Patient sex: M
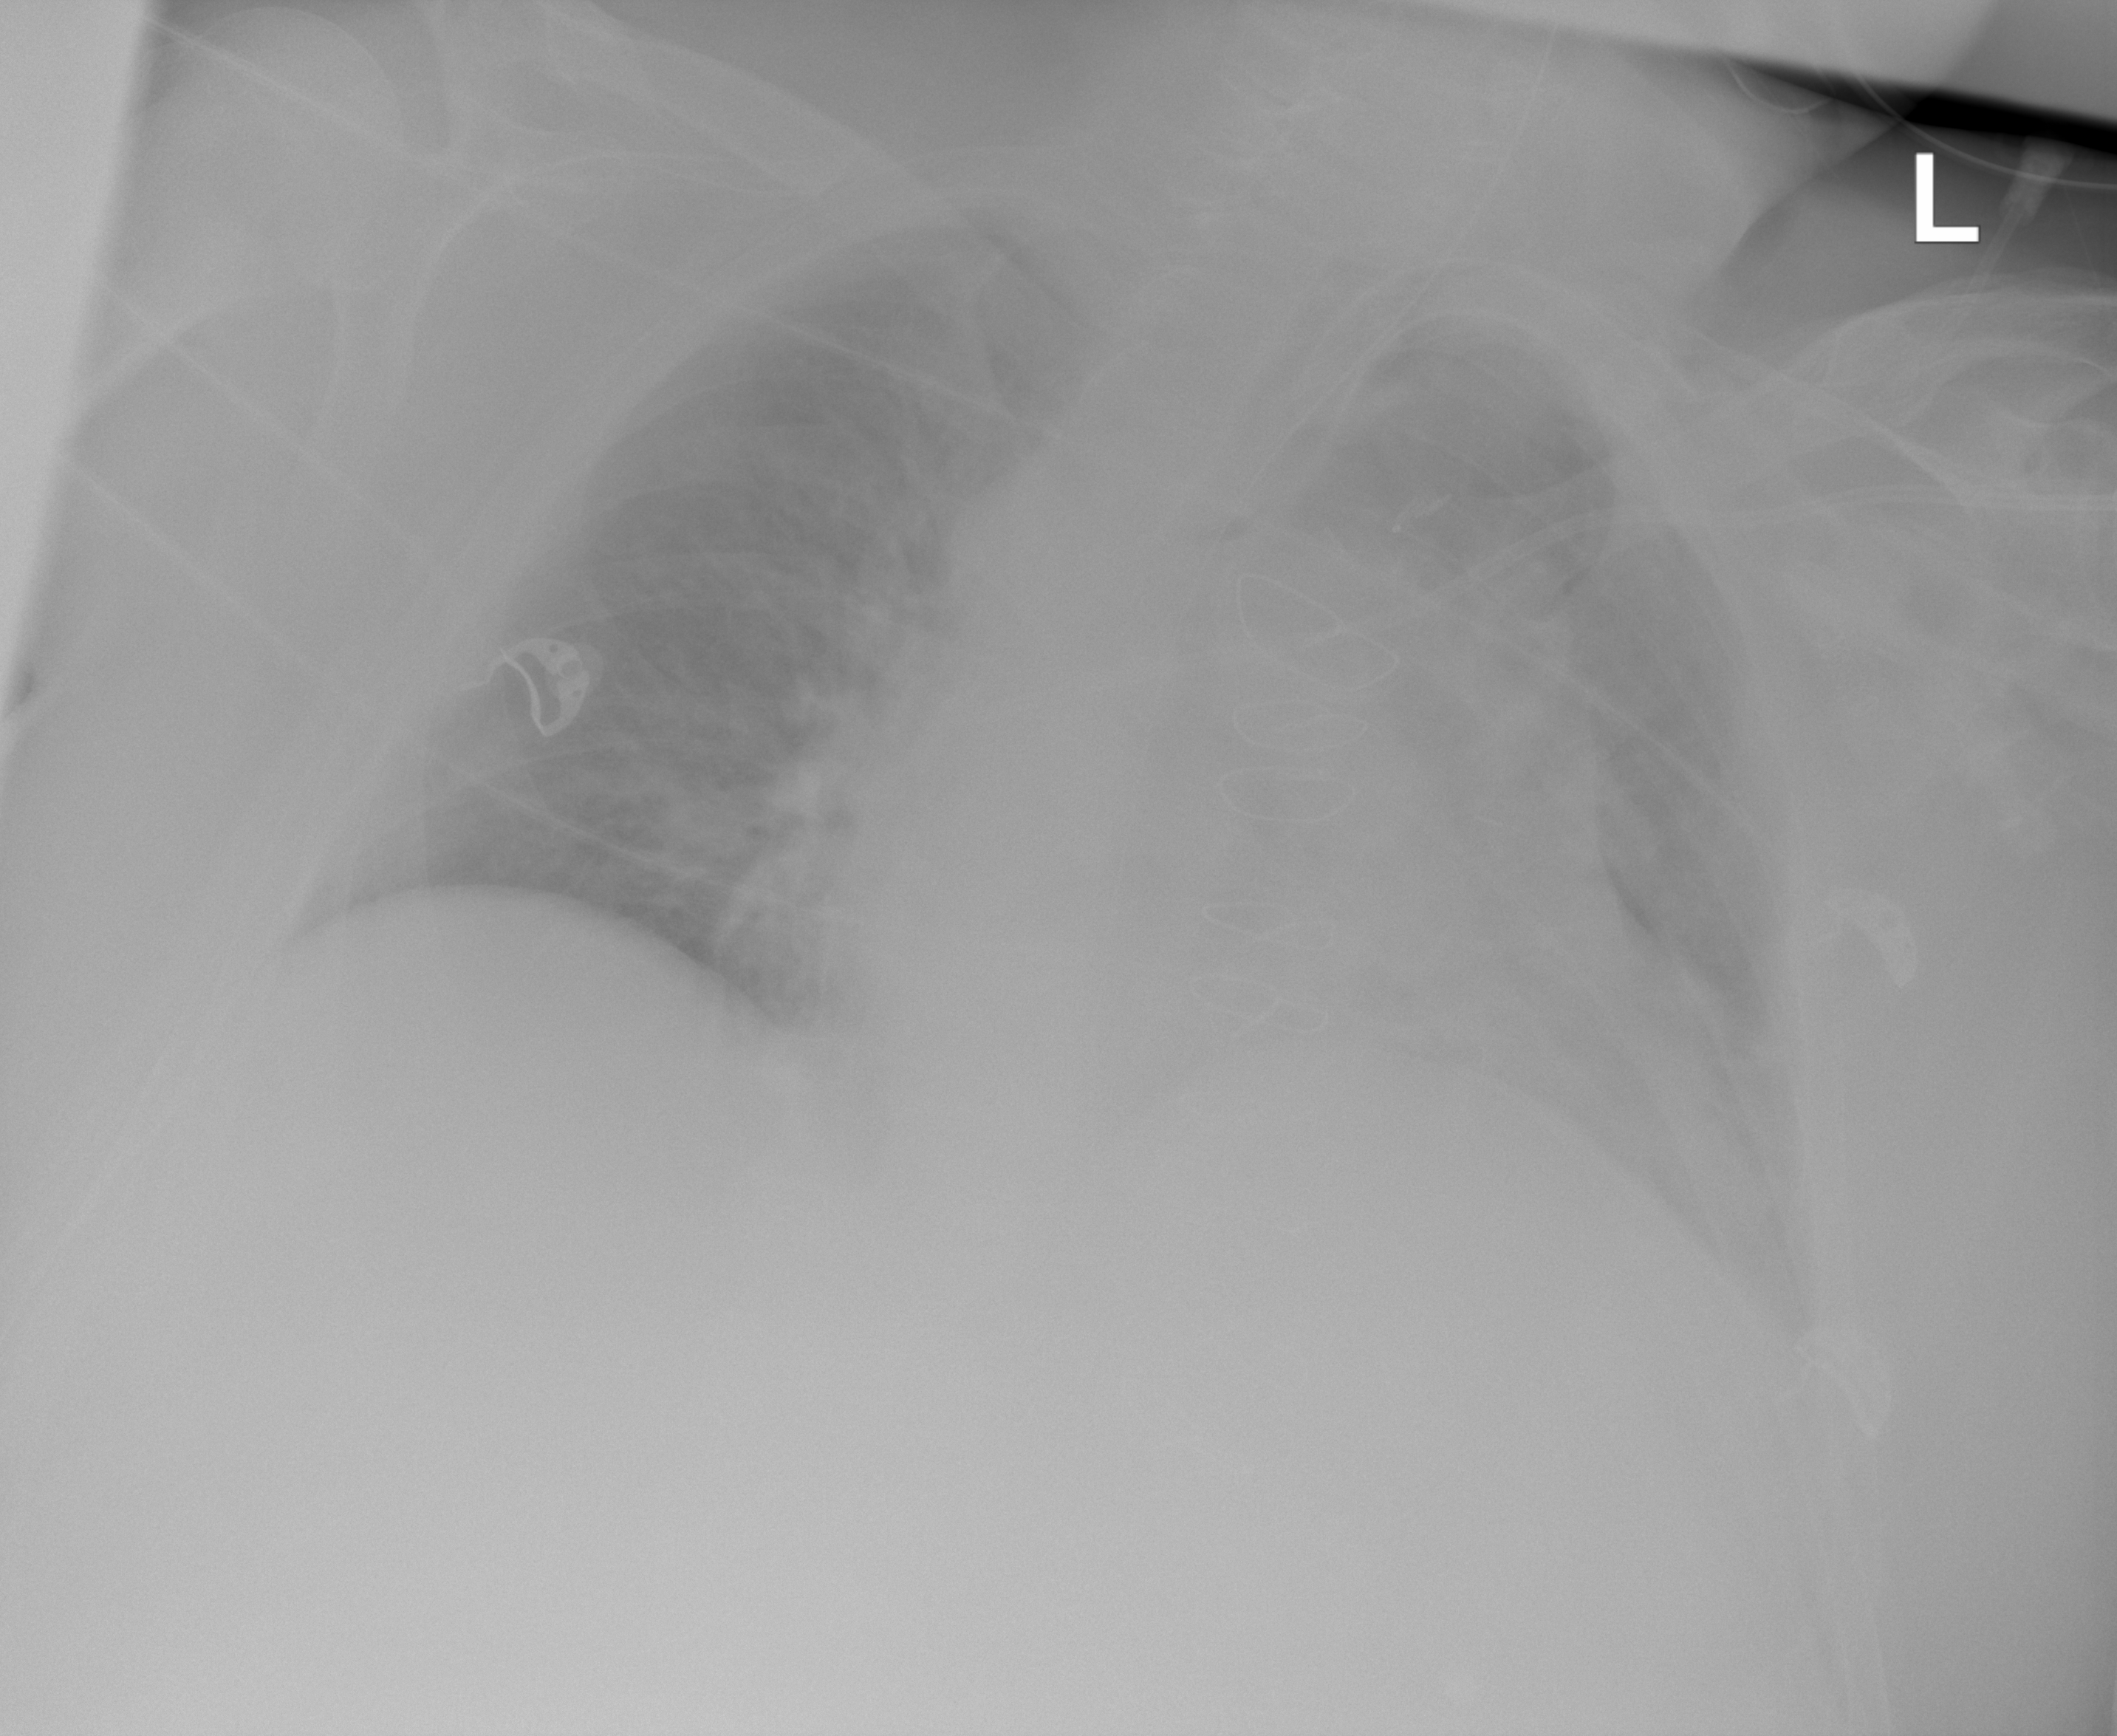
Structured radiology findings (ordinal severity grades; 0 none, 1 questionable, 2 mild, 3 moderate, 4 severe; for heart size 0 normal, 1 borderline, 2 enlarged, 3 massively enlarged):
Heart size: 2
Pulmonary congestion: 2
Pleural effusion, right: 0
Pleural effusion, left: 2
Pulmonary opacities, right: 2
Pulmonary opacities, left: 2
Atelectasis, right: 2
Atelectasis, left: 3